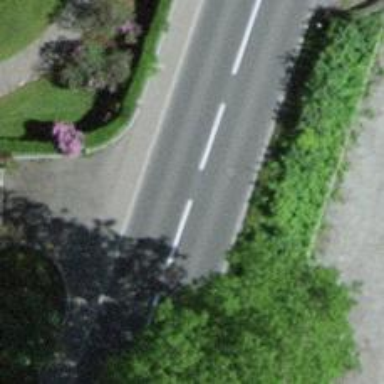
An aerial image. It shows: Primary road with sidewalk on the left.